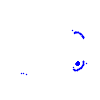
Particle: electron